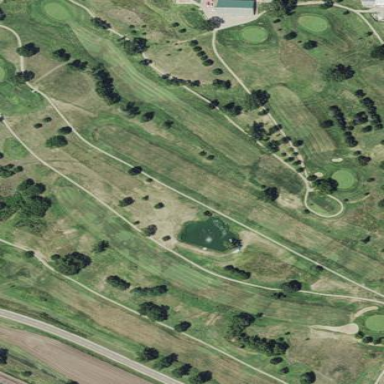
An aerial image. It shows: Golf course.